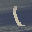
Label: 1